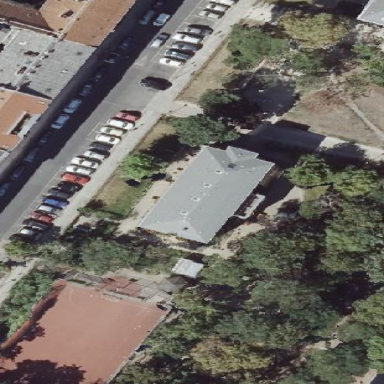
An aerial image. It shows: Building.